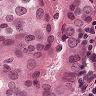
Metastatic tissue present: yes